Interaction volume radius: 10 \u00c5
Interaction volume height: 45 \u00c5
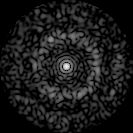
Disorder parameter: 0.8402